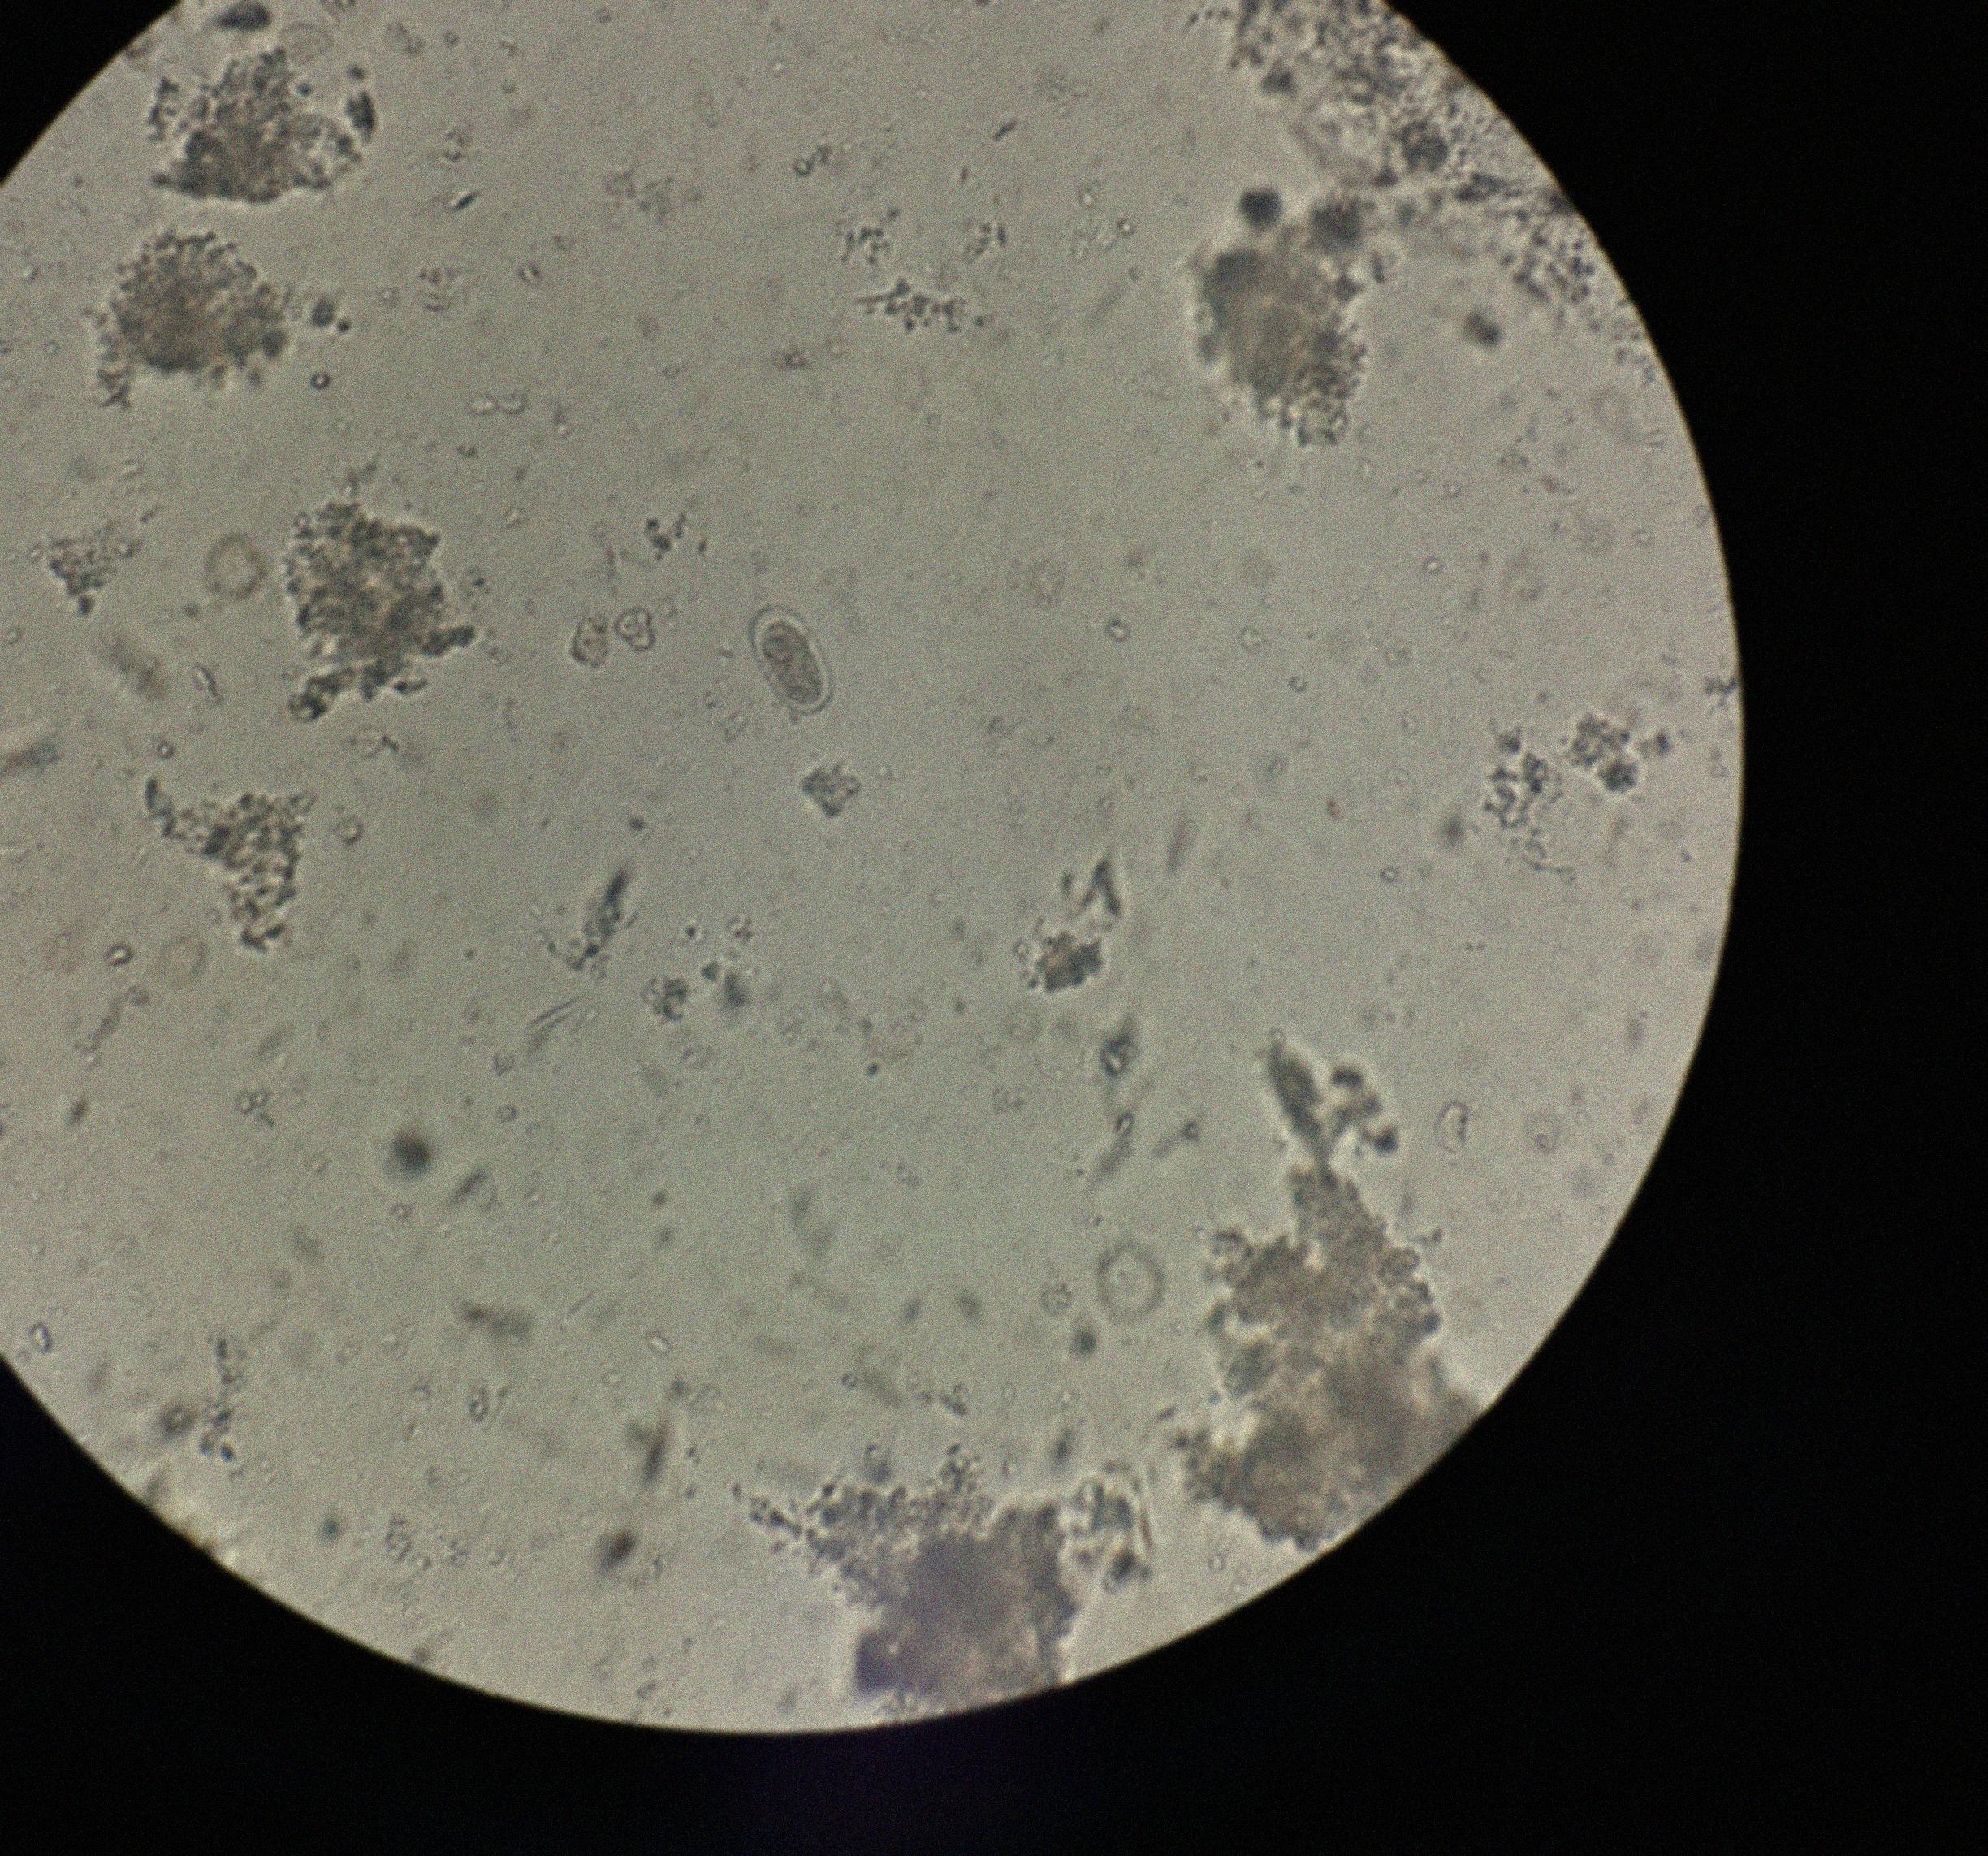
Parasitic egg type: Capillaria philippinensis